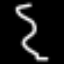
Label: squiggle